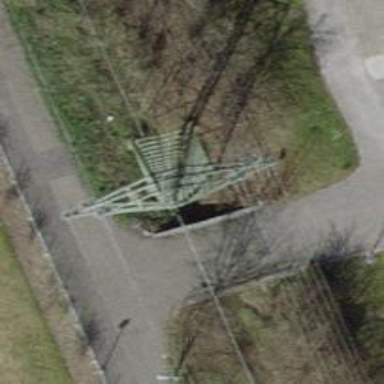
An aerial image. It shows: Lattice structure tower used for power transmission.